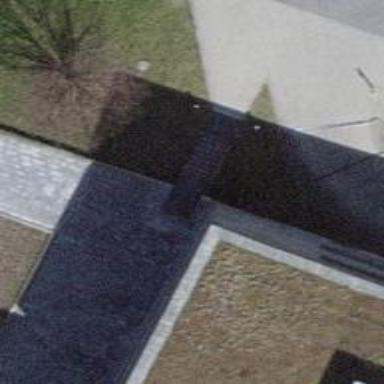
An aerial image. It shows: Set of steps on the road.